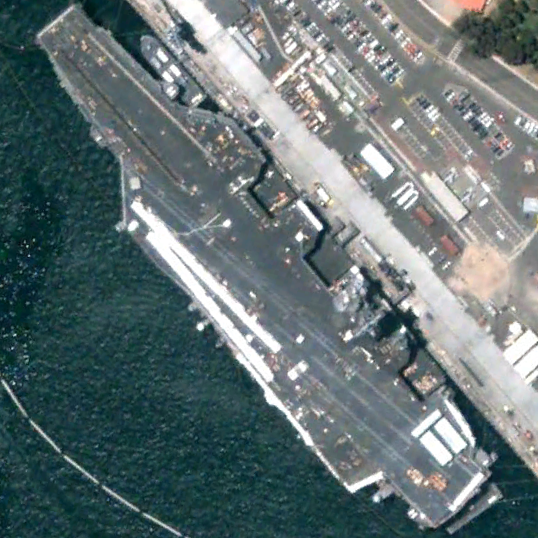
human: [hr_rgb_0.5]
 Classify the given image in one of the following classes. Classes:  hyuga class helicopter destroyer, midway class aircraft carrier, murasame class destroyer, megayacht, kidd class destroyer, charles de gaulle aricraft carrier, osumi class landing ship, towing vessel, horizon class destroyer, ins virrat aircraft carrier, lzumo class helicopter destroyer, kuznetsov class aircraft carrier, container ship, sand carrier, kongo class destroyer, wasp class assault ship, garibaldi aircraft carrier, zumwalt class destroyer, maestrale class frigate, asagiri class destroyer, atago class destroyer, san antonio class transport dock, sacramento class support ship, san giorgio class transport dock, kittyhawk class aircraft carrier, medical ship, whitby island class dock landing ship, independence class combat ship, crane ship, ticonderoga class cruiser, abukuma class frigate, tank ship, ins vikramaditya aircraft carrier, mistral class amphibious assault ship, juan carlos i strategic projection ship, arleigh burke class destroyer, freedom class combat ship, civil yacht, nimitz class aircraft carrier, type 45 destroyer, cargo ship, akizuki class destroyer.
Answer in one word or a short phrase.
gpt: Nimitz class aircraft carrier